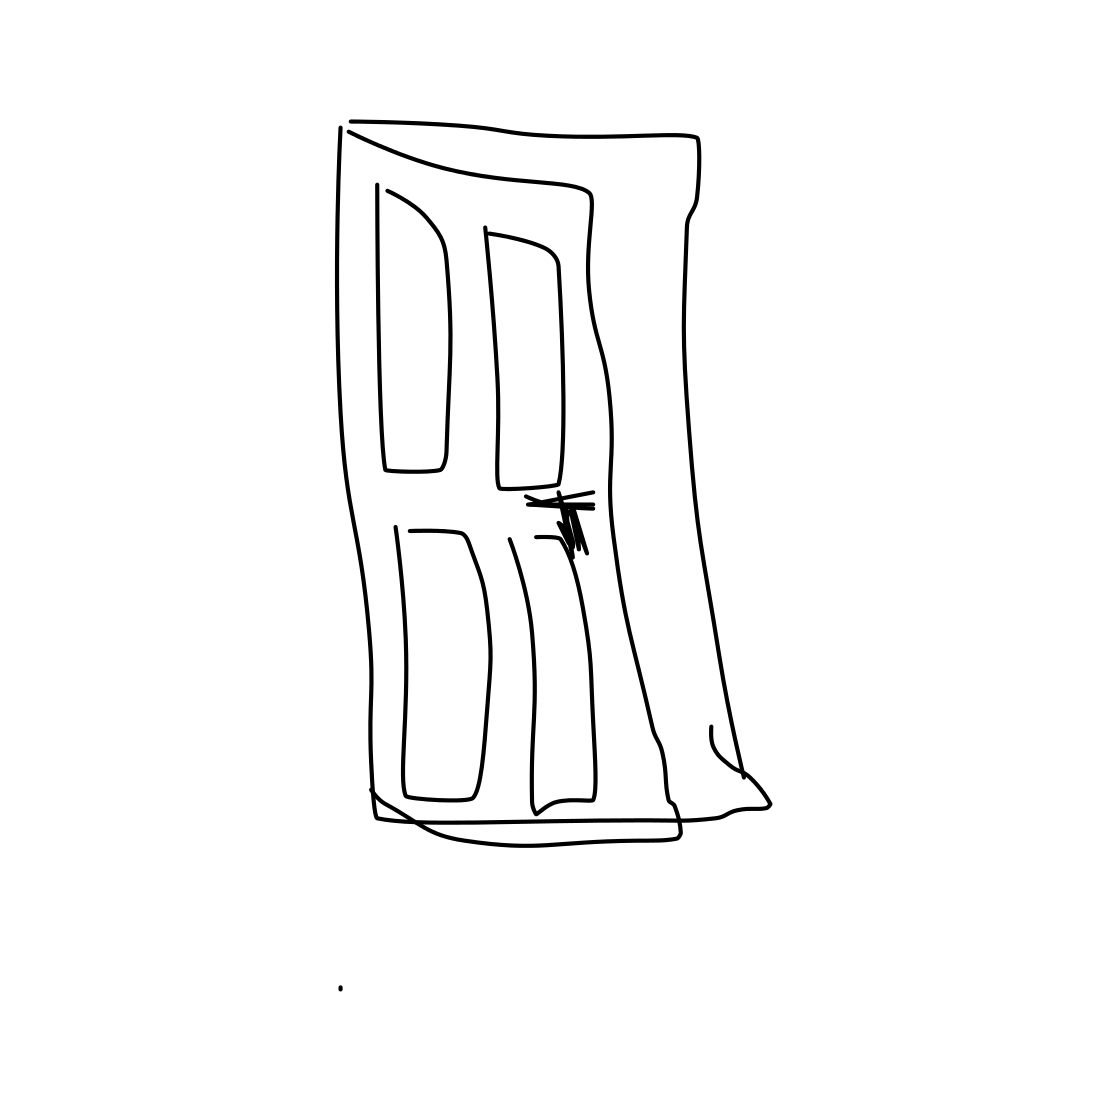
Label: door